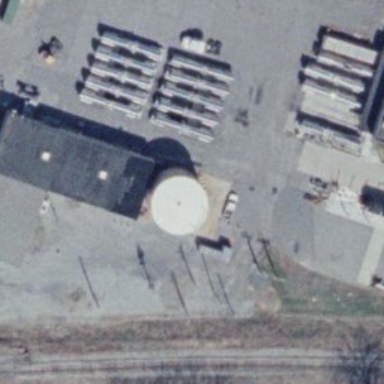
A storage tank is in the lawn with some containters beside .